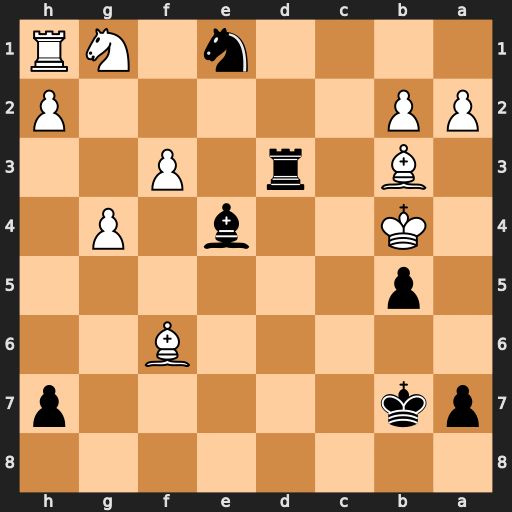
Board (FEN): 8/pk5p/5B2/1p6/1K2b1P1/1B1r1P2/PP5P/4n1NR
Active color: b
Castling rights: -
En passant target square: -
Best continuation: Kb6 Bd8+ Rxd8